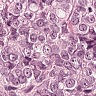
Metastatic tissue present: yes